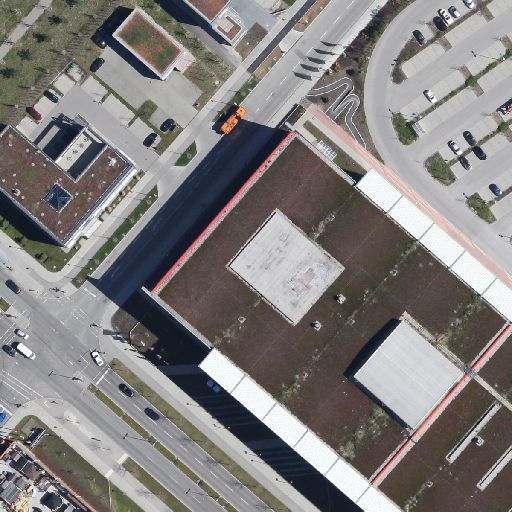
Referring expression: light-duty vehicle